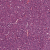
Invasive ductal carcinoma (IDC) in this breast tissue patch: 1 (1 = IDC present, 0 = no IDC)